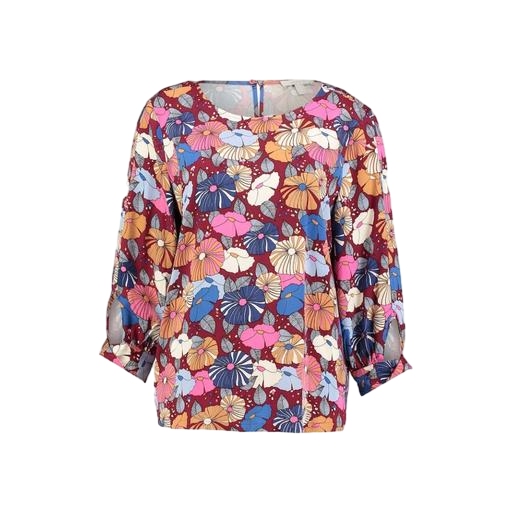
multicolor floral-print t-shirt only macy, multicolor crimson floral charlotte blouse, red floral-print top, white background